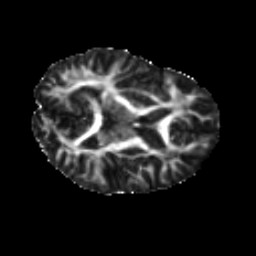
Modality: FA
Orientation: axial
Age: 24
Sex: female
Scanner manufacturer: ge
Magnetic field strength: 3 T
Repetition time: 7.8 s
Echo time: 0.0606 s